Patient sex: F
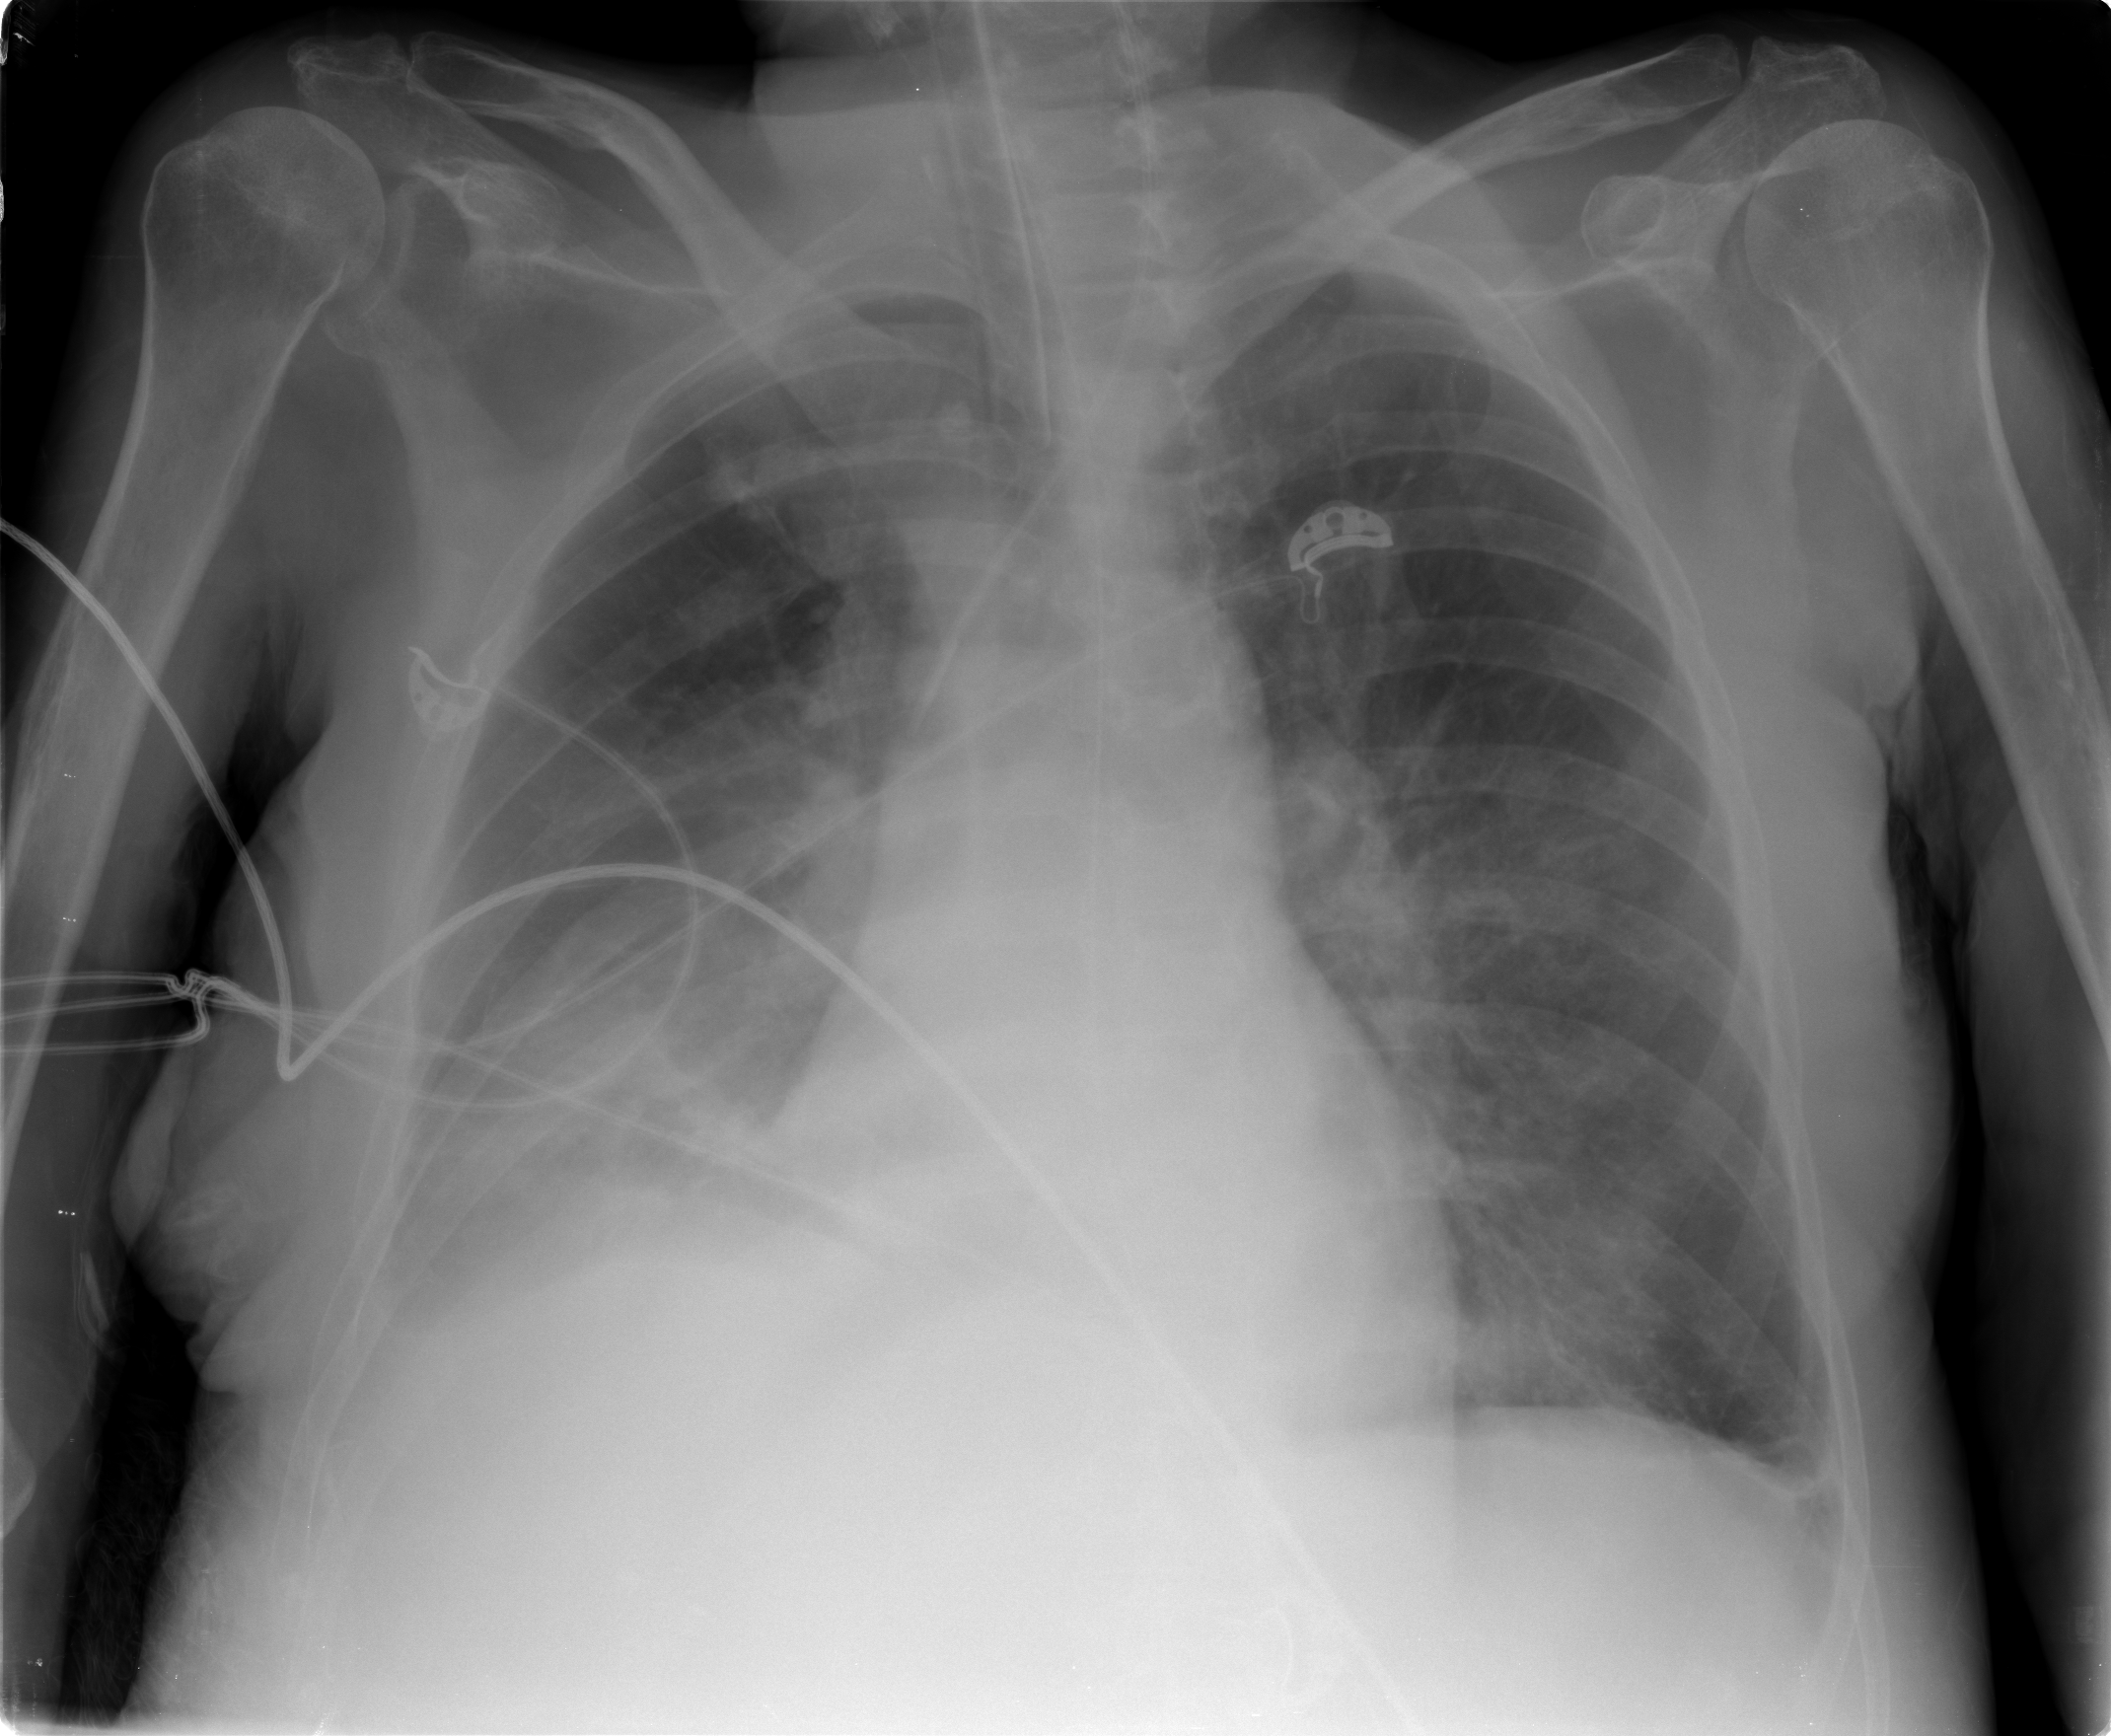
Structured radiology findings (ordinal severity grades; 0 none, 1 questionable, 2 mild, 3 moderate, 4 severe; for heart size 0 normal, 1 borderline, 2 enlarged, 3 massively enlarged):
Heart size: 2
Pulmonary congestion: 2
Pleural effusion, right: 3
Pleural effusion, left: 1
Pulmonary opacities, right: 2
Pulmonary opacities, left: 2
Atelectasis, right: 3
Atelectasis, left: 2